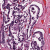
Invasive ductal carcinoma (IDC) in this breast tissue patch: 0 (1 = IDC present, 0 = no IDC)